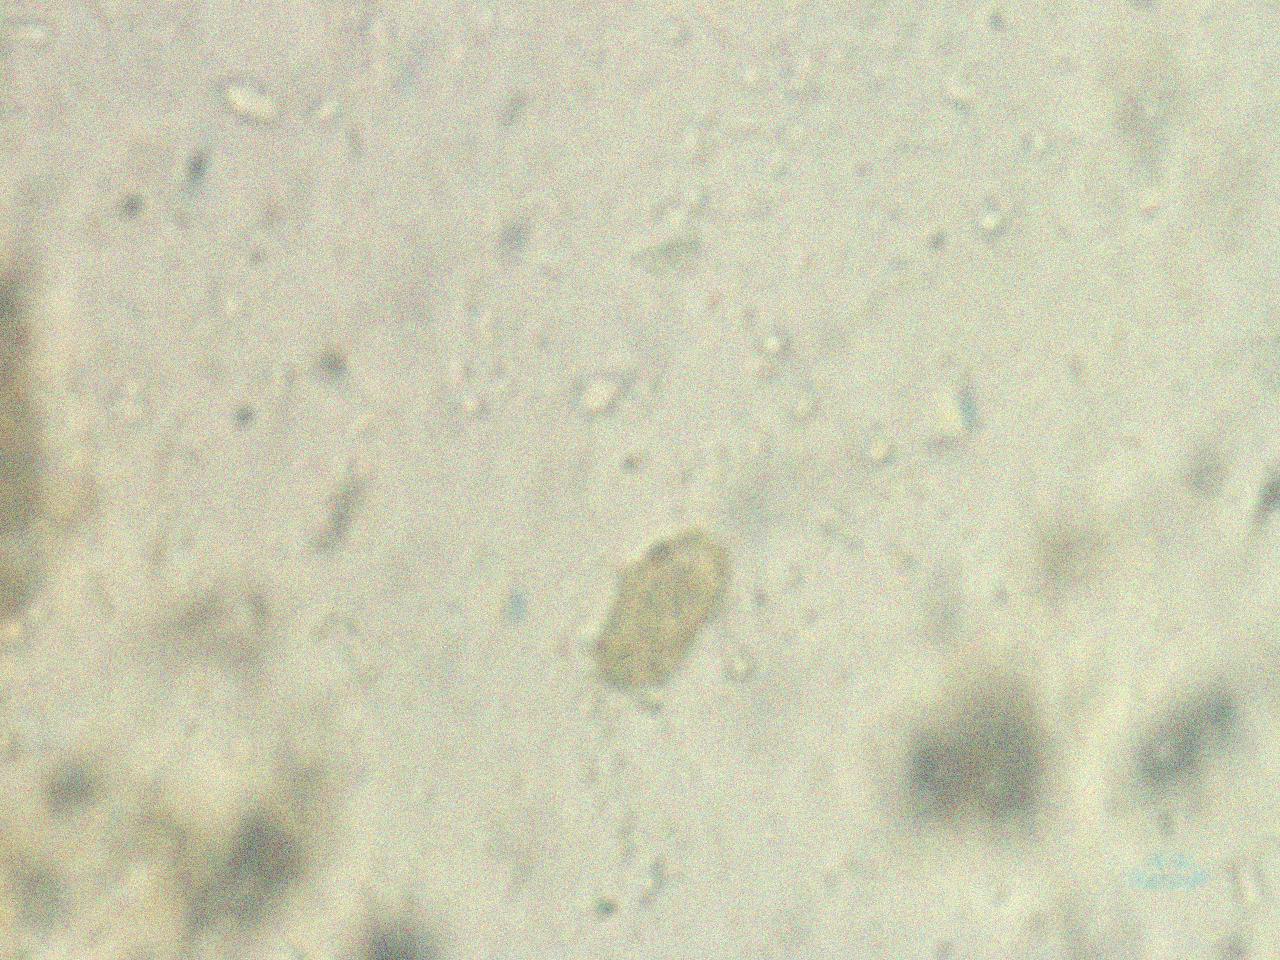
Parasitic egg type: Capillaria philippinensis